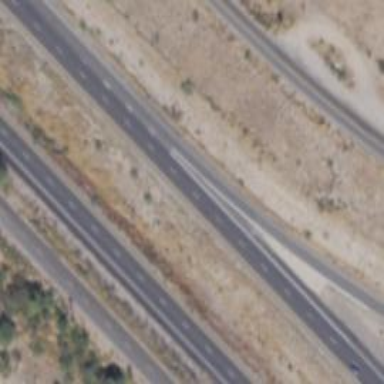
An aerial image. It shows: Asphalt motorway link.